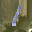
Label: 1